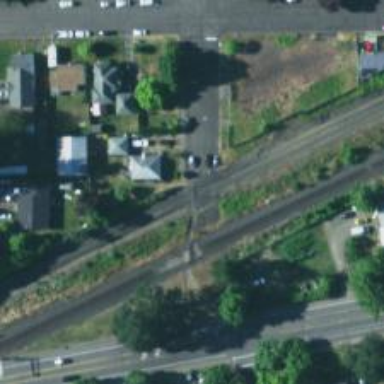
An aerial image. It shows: Railway crossing.